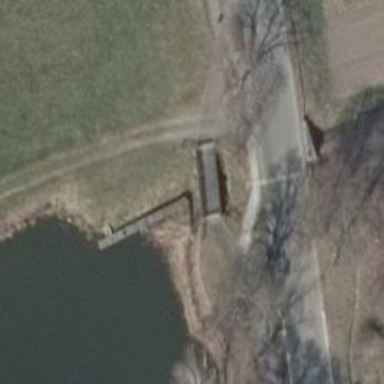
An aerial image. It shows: Path leading to bridge.